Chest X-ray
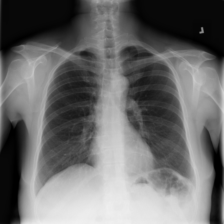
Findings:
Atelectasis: negative
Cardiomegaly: negative
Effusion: negative
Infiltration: negative
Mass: negative
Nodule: negative
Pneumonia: negative
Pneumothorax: negative
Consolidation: negative
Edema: negative
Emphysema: negative
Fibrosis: negative
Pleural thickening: negative
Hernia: negative